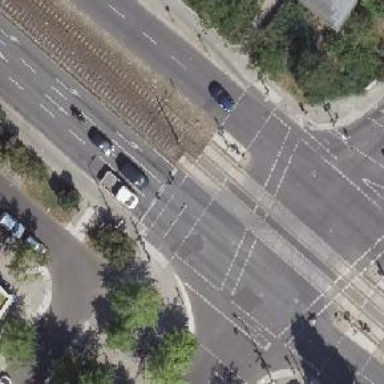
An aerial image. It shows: Tram crossing on the railway.